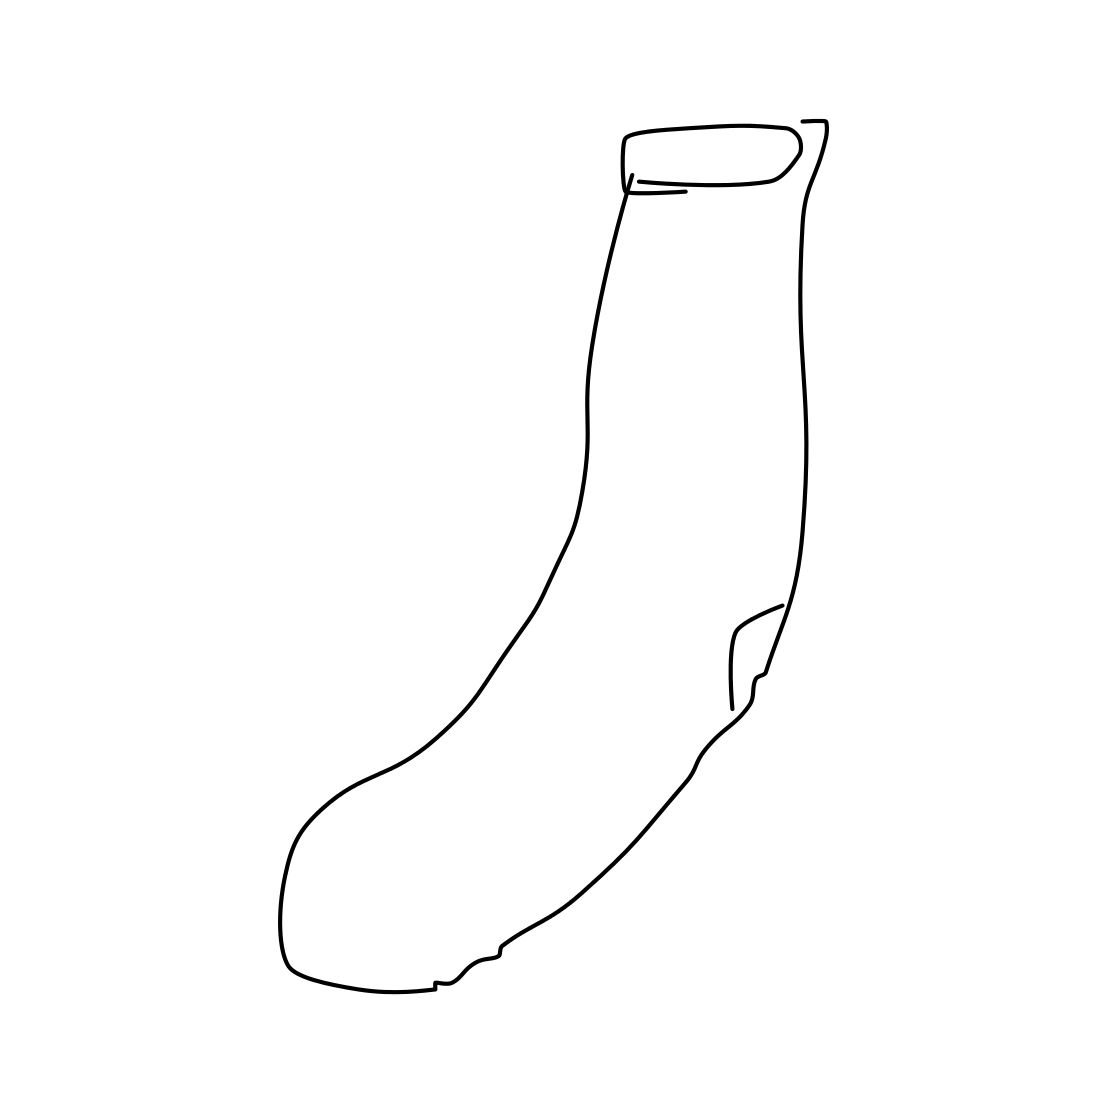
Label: socks